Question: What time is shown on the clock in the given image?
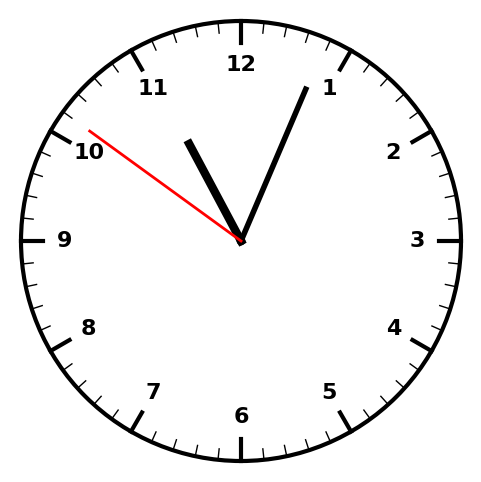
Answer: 11:03:51